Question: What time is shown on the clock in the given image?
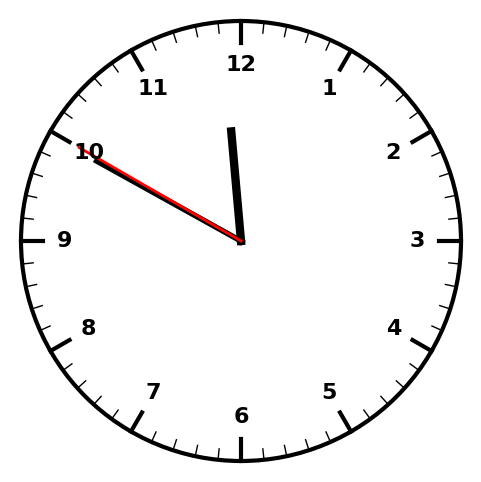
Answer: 11:49:50